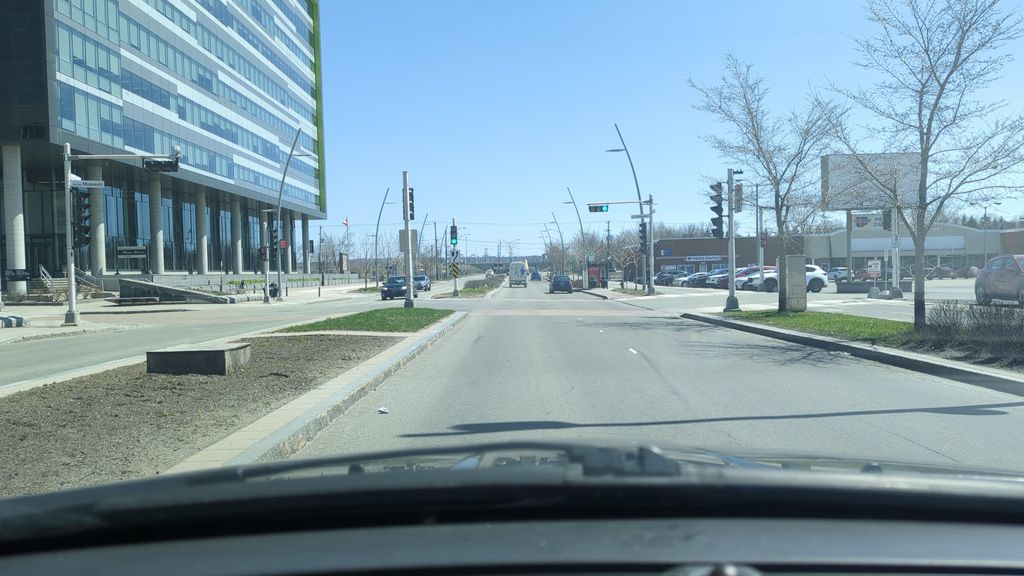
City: quebec_city